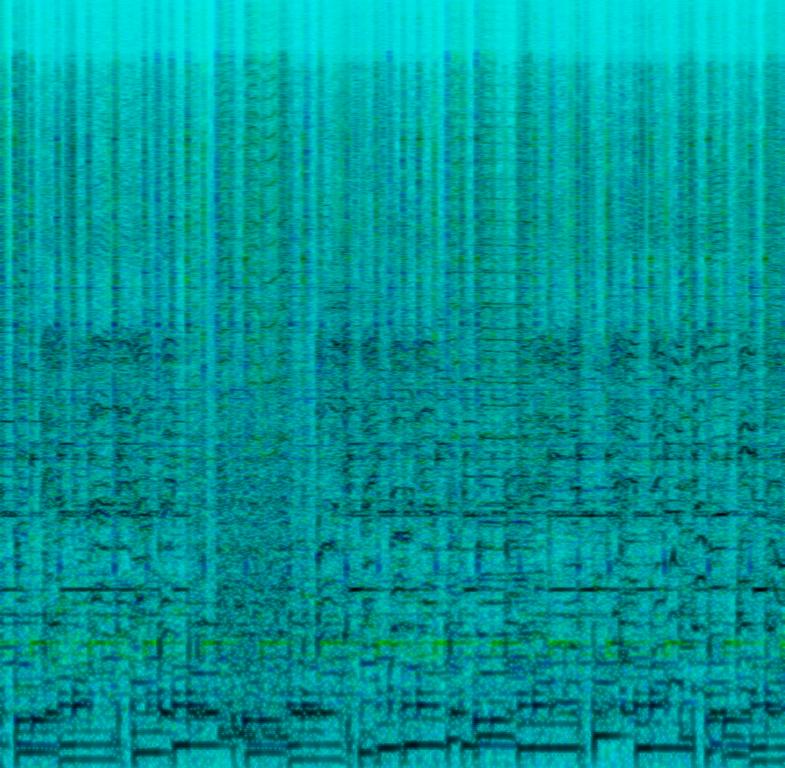
A male singer sings this Latin melody with backup singers in vocal harmony. The song is medium tempo with a brass band accompaniment, latin percussion and guitar accompaniment. The song is exciting and spirited. The song is perfect for Latin dancing. The song has a poor audio quality.